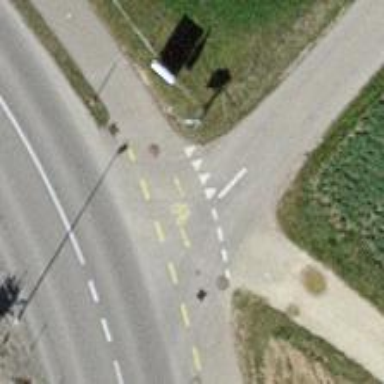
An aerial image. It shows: Road with "give way" sign.